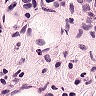
Metastatic tissue present: yes